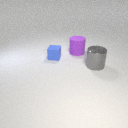
large purple rubber cylinder behind large gray metal cylinder